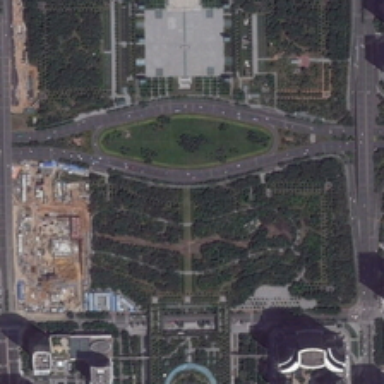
A flower bed is in the center of the square .